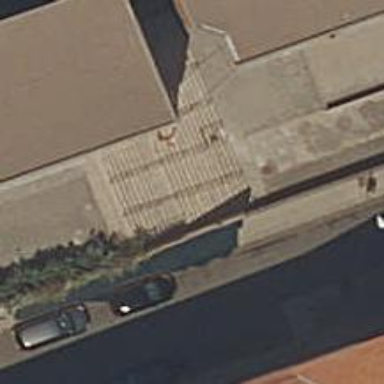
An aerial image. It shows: Set of steps on the road.